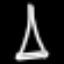
Label: The Eiffel Tower